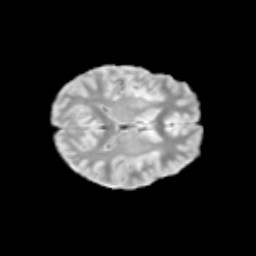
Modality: T2w
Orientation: axial
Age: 11
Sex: female
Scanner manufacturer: siemens
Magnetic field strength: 3 T
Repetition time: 3.8 s
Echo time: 0.07 s